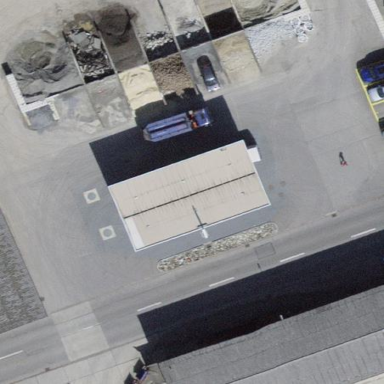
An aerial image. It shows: View of roof of building.